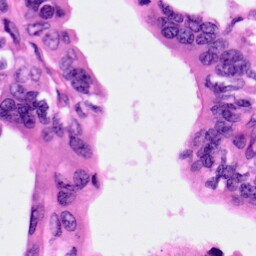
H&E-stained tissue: Pancreatic